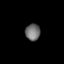
Tissue: lung
Cell type: Smooth muscle cells
Senescence score: 0.5691
Nuclear area (px): 246
Mean DAPI intensity: 109.797